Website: bh-photo
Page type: account-selection
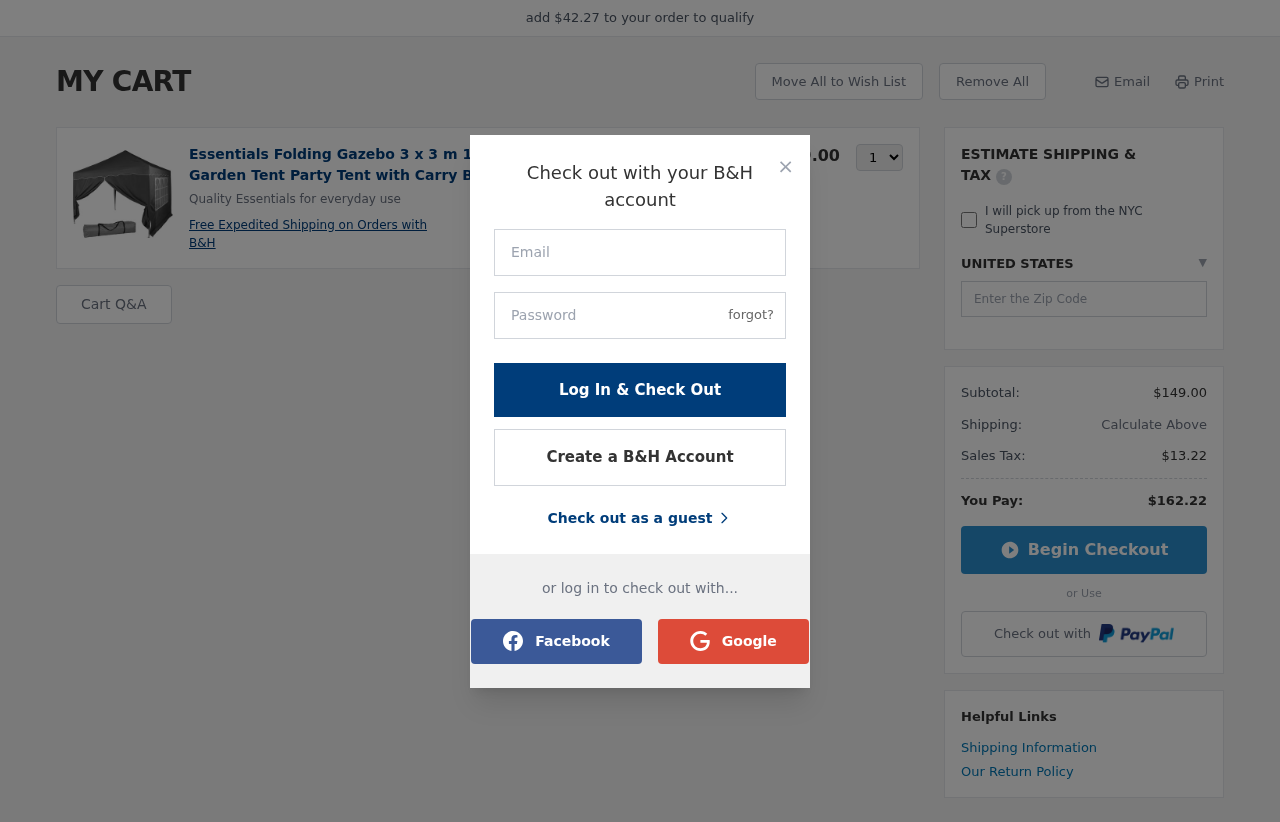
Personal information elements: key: PII_COUNTRY
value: UNITED STATES
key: PII_LOGIN_USERNAME
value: victor.smith
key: PII_POSTCODE
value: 42713
Product elements: key: PRODUCT1_DESC
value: Quality Essentials for everyday use
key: PRODUCT1_NAME
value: Essentials Folding Gazebo 3 x 3 m 100% Waterproof Garden Tent Party Tent with Carry Bag
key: PRODUCT1_PRICE
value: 149
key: PRODUCT1_QUANTITY
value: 1
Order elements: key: ORDER_SUBTOTAL
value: $149.00
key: ORDER_TAX
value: $13.22
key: ORDER_TOTAL
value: $162.22
Other elements: key: AMOUNT_TO_QUALIFY
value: $42.27